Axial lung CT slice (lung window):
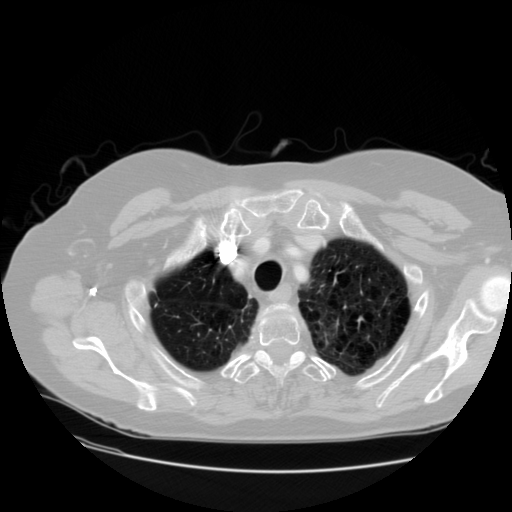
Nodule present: no